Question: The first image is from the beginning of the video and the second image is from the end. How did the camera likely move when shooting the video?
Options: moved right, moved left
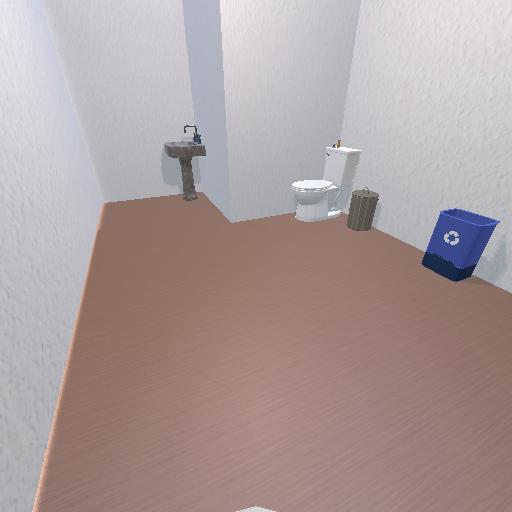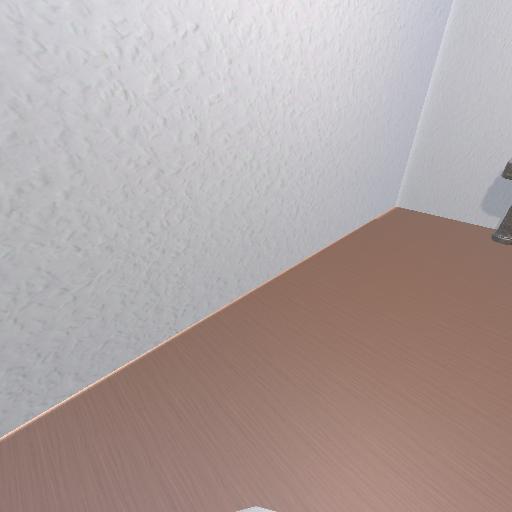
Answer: moved right